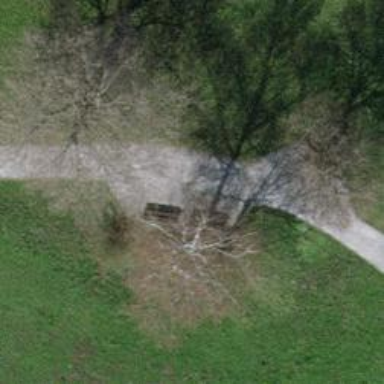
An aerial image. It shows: Brown bench in the vicinity.